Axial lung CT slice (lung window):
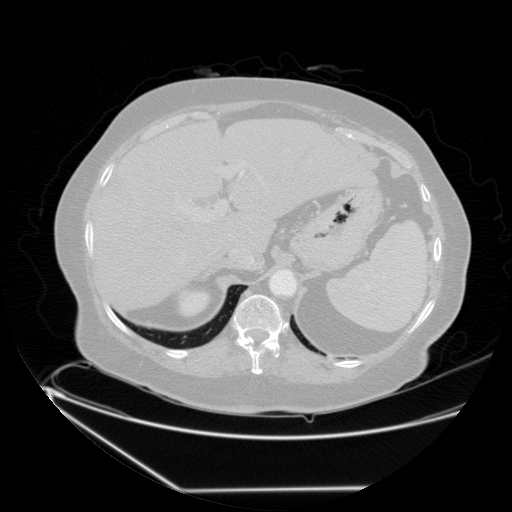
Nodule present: no